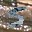
Label: 5